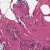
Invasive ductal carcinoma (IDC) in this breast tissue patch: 0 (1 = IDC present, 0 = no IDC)